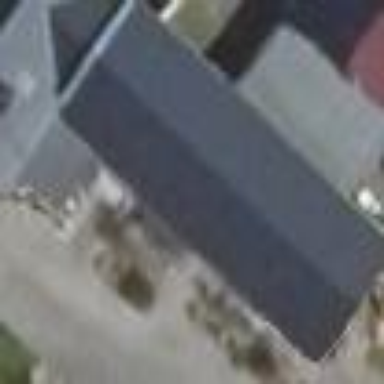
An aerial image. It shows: Building with flat roof in dark grey color.